Brain MRI, t1w sequence, axial 2D slice.
Patient: age 39, sex F, weight 95 kg, height 1.95 m
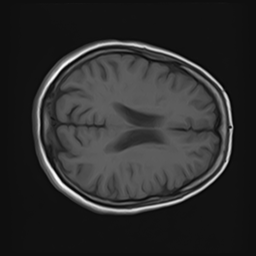